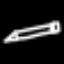
Label: pencil